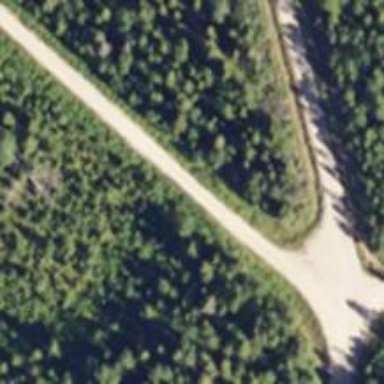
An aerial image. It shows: Unclassified road.